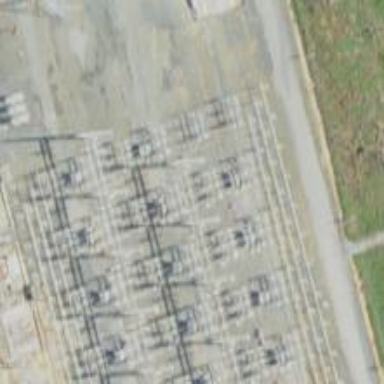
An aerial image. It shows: Switch used for power control.